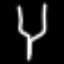
Label: fork